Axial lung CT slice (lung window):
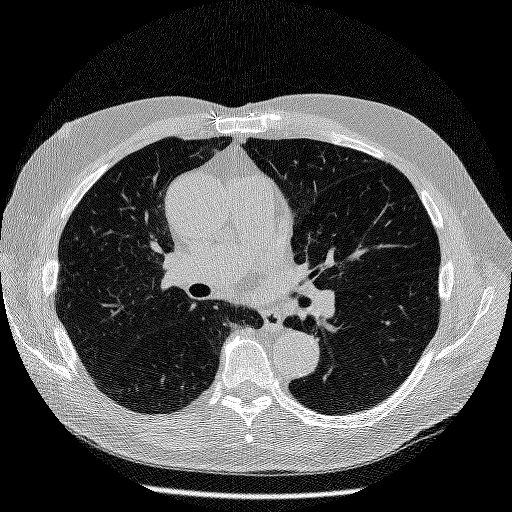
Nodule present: no